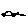
Label: car